Aerial crown-view tile of a tropical tree (Barro Colorado Island, Panama), acquired 20241112:
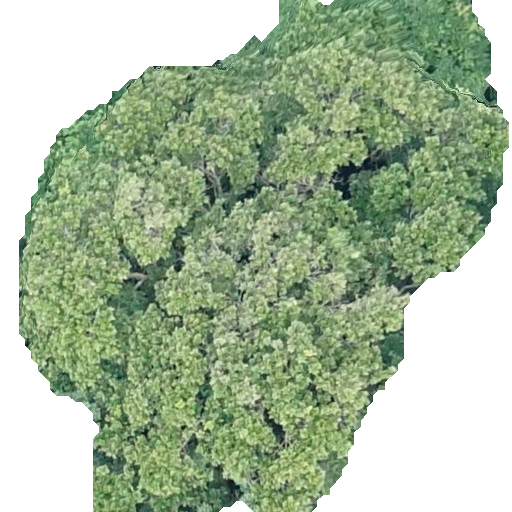
Species: Anacardium excelsum
GBIF accepted scientific name: Anacardium excelsum
Crown area: 295.977 m²